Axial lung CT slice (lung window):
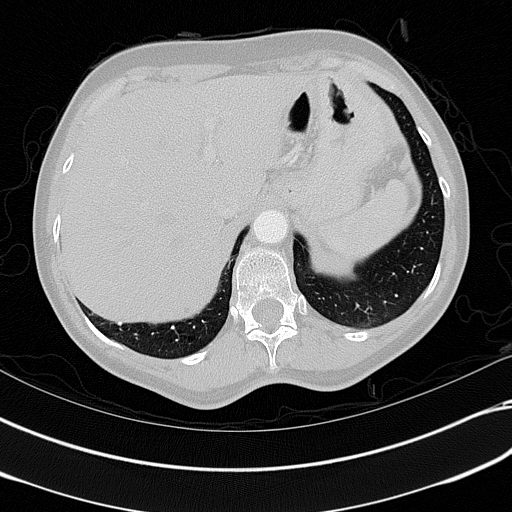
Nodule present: yes
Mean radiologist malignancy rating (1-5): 1.5